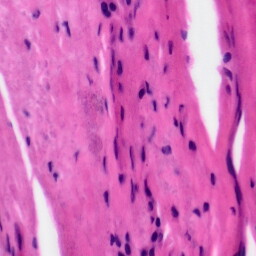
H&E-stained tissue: Tonsil